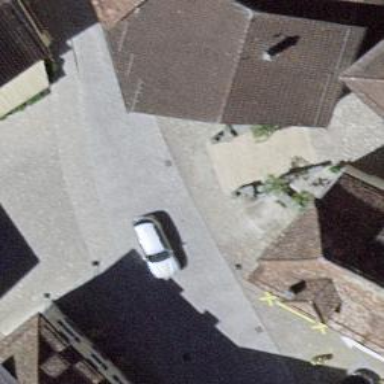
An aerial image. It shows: Footway made of paving stones.